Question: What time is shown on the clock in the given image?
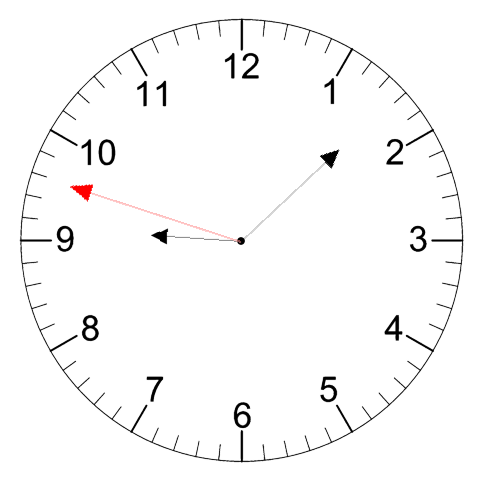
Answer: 09:07:48